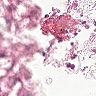
Metastatic tissue present: no